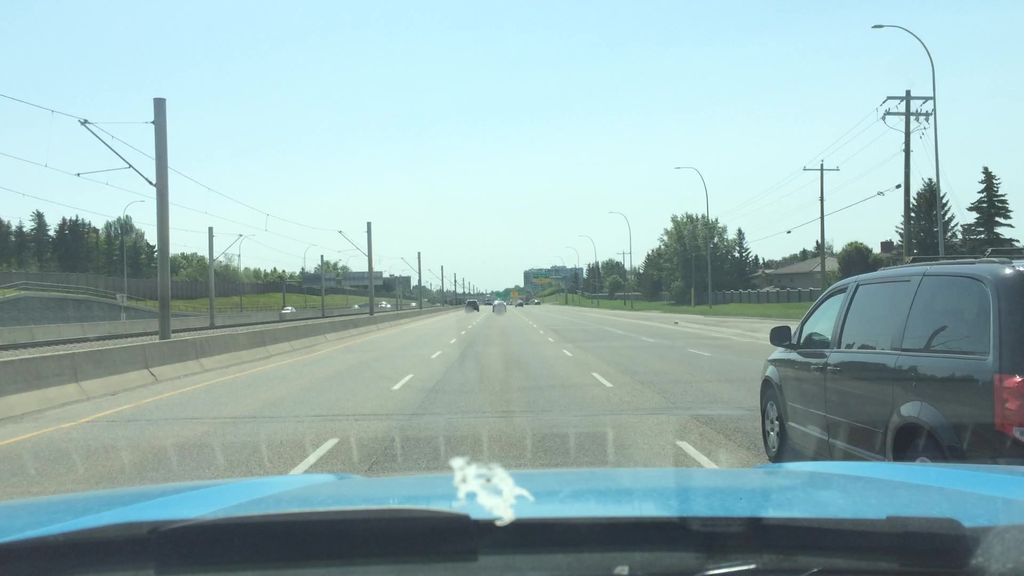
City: calgary